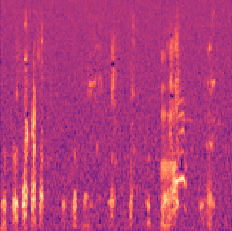
Sound class: Pig